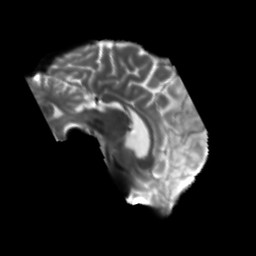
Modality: T2w
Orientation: sagittal
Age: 50
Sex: male
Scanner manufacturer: siemens
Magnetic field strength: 3 T
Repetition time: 5.25 s
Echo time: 0.08 s